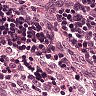
Metastatic tissue present: no